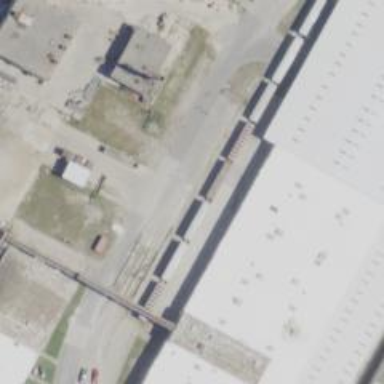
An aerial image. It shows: Loading ramp for railways.